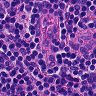
Metastatic tissue present: no